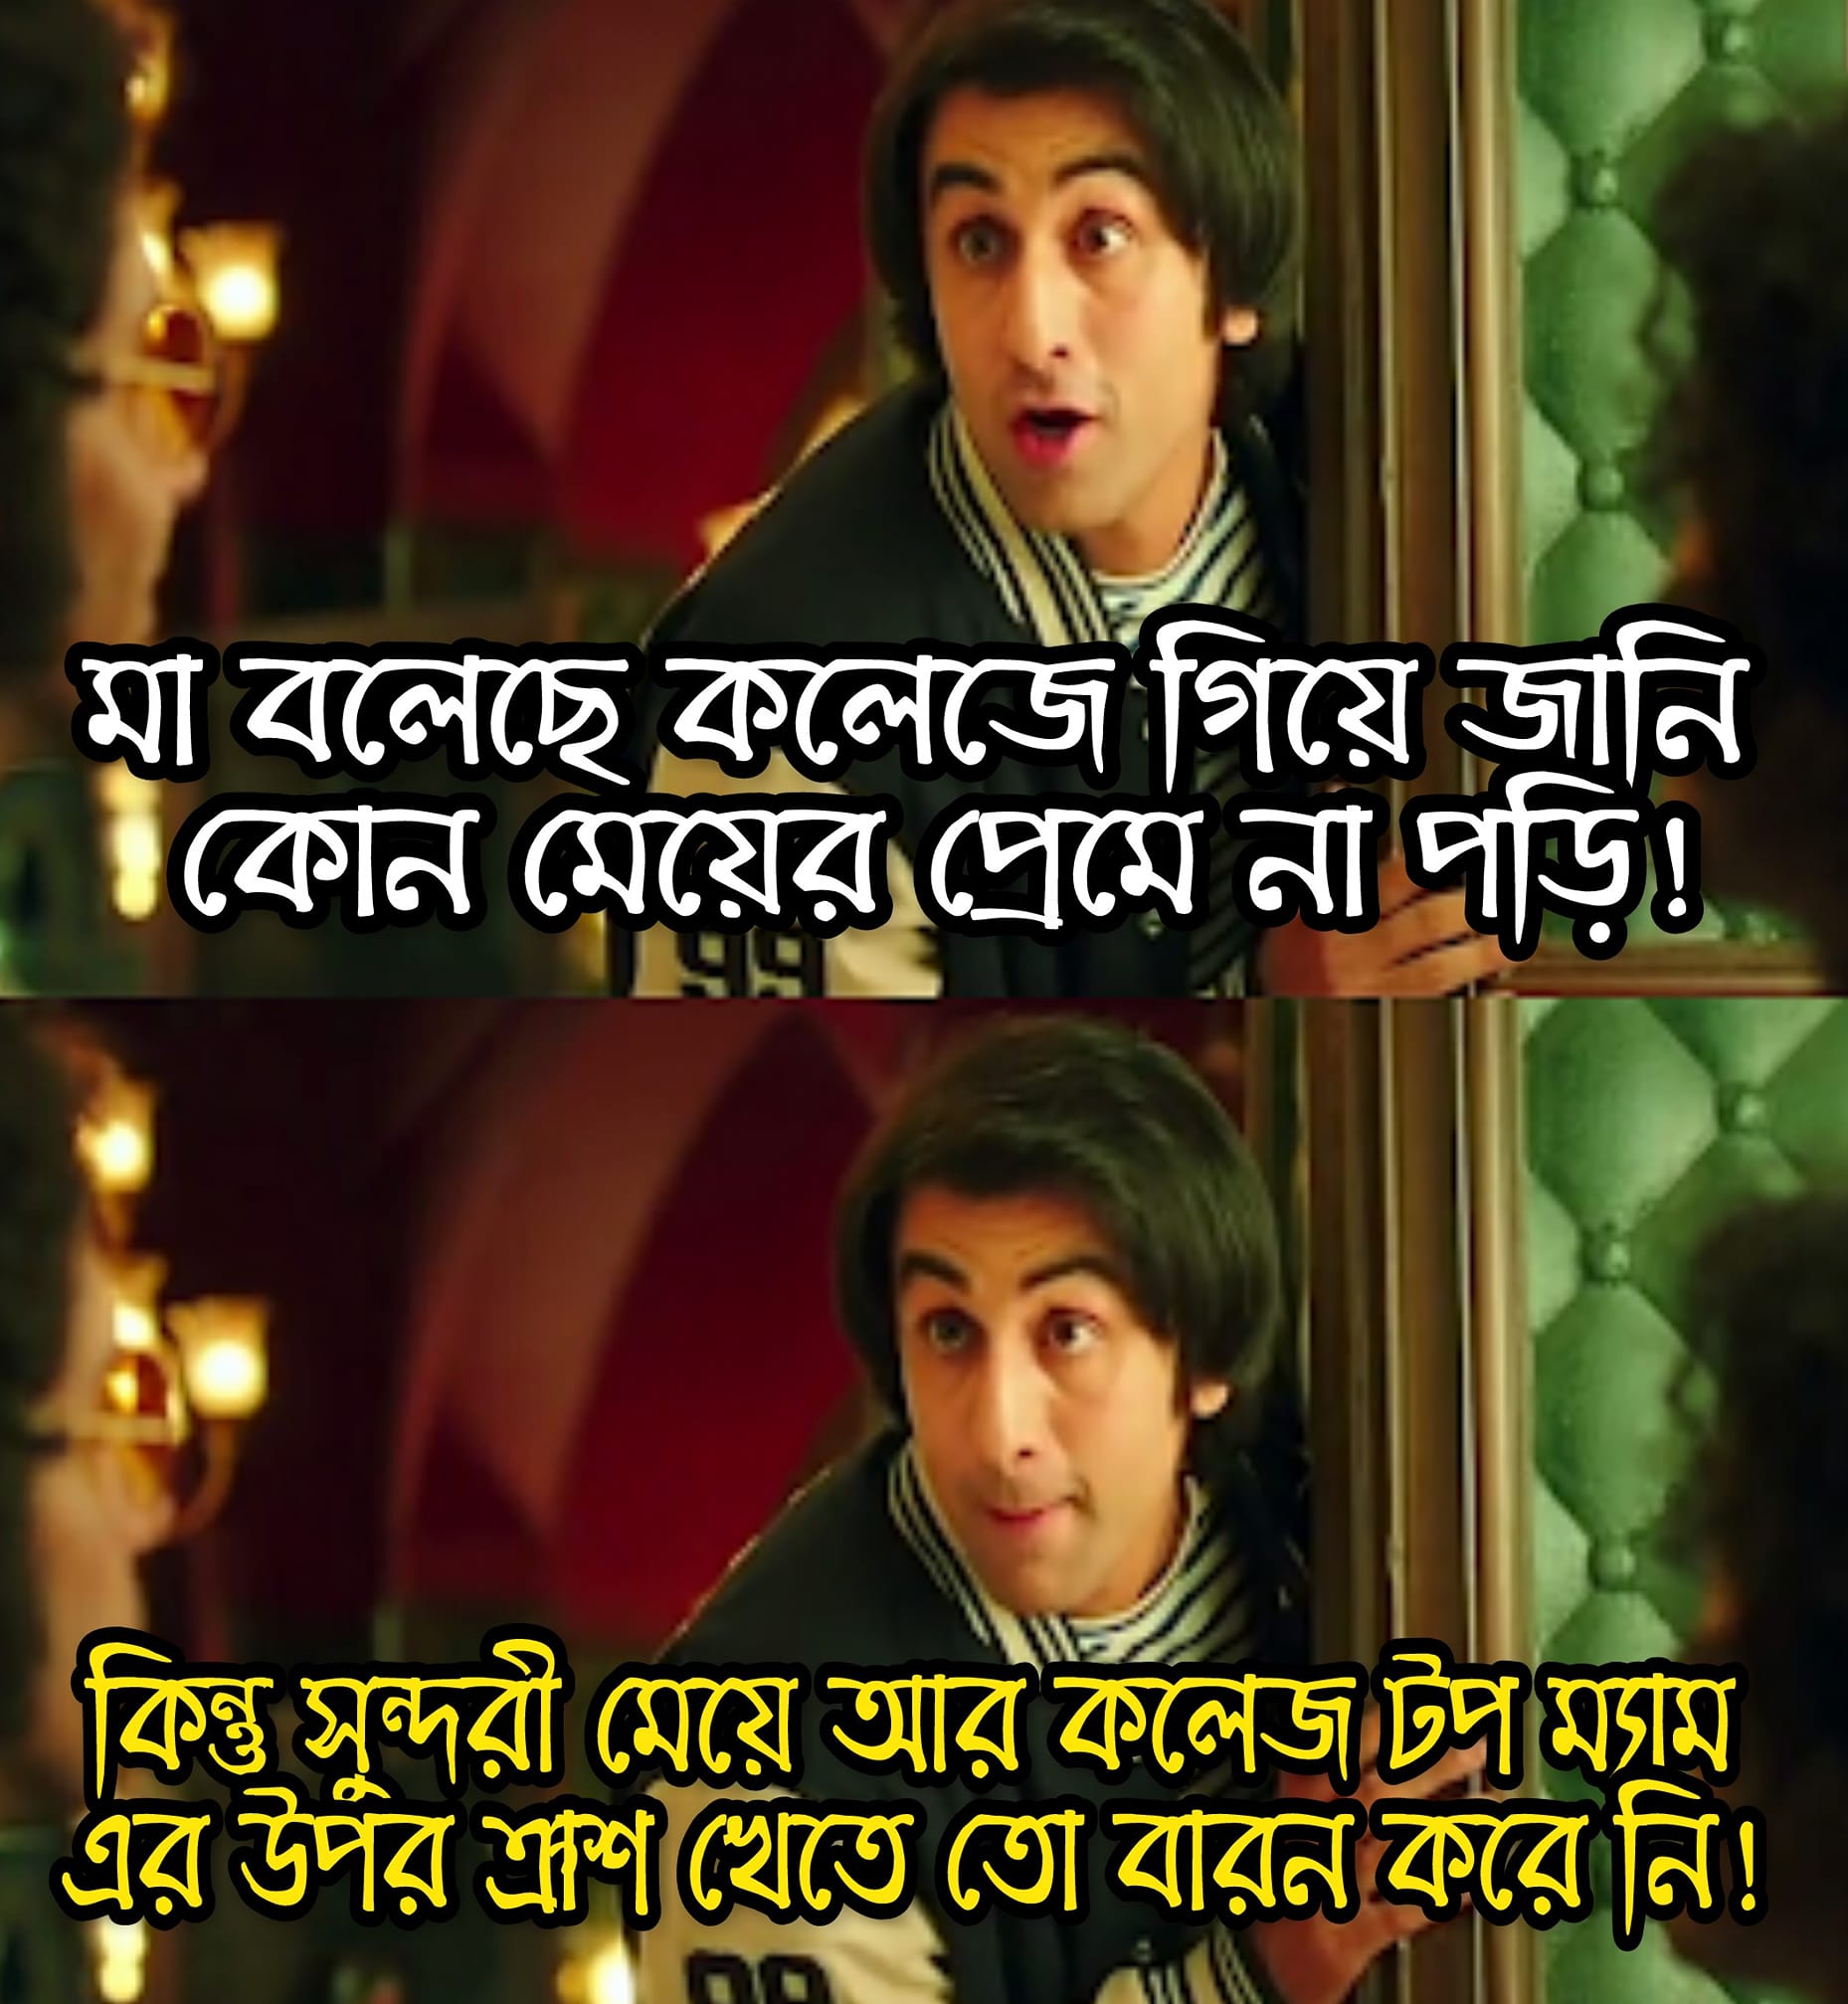
Caption: মা বলেছে কলেজে গিয়ে জানি কোন মেয়ের প্রেমে না পড়ি !    কিন্তু সুন্দরী মেয়ে আর কলেজ টপ ম্যাম এর উপর ক্রাশ খেতে তো বারন করে নি !
Label: non-hate